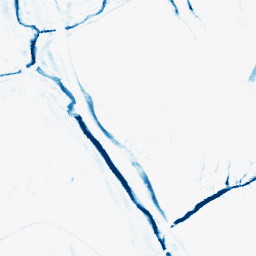
Category: morphological
Decomposition family: morphological_ellipse
Decomposition parameters: operation: closing
width: 5
height: 10
Upsampling method: sinc_blackman
Upsampling parameters: scale: 4
kernel_size: 16
Upsampling scale: 4